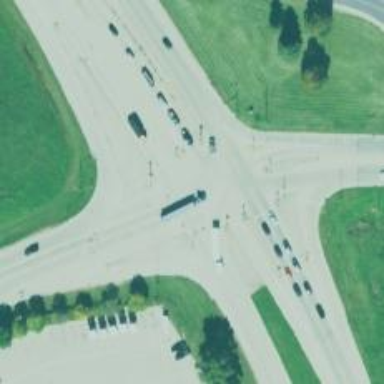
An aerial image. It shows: Trunk link highway.